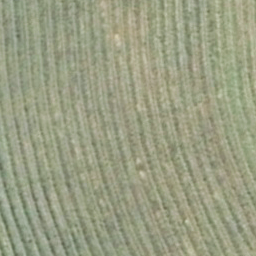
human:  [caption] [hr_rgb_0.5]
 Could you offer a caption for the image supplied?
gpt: It is a piece of farmland .

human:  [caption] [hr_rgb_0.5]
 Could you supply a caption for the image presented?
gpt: It is a piece of cropland .

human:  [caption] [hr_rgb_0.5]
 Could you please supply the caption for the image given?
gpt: There is a piece of farmland .

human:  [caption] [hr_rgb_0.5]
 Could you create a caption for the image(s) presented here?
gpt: There is a piece of cropland .

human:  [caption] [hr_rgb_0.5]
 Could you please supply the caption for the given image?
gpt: Here is a piece of farmland .